Aerial crown-view tile of a tropical tree (Barro Colorado Island, Panama), acquired 20250715:
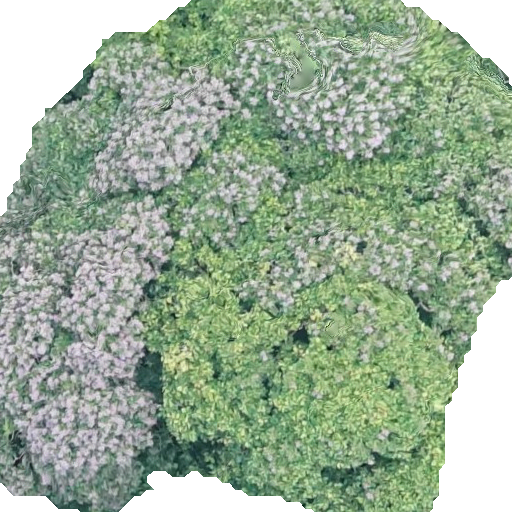
Species: Dipteryx oleifera
GBIF accepted scientific name: Dipteryx oleifera
Crown area: 361.258 m²